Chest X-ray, AP view. Patient: 67 years old, sex M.
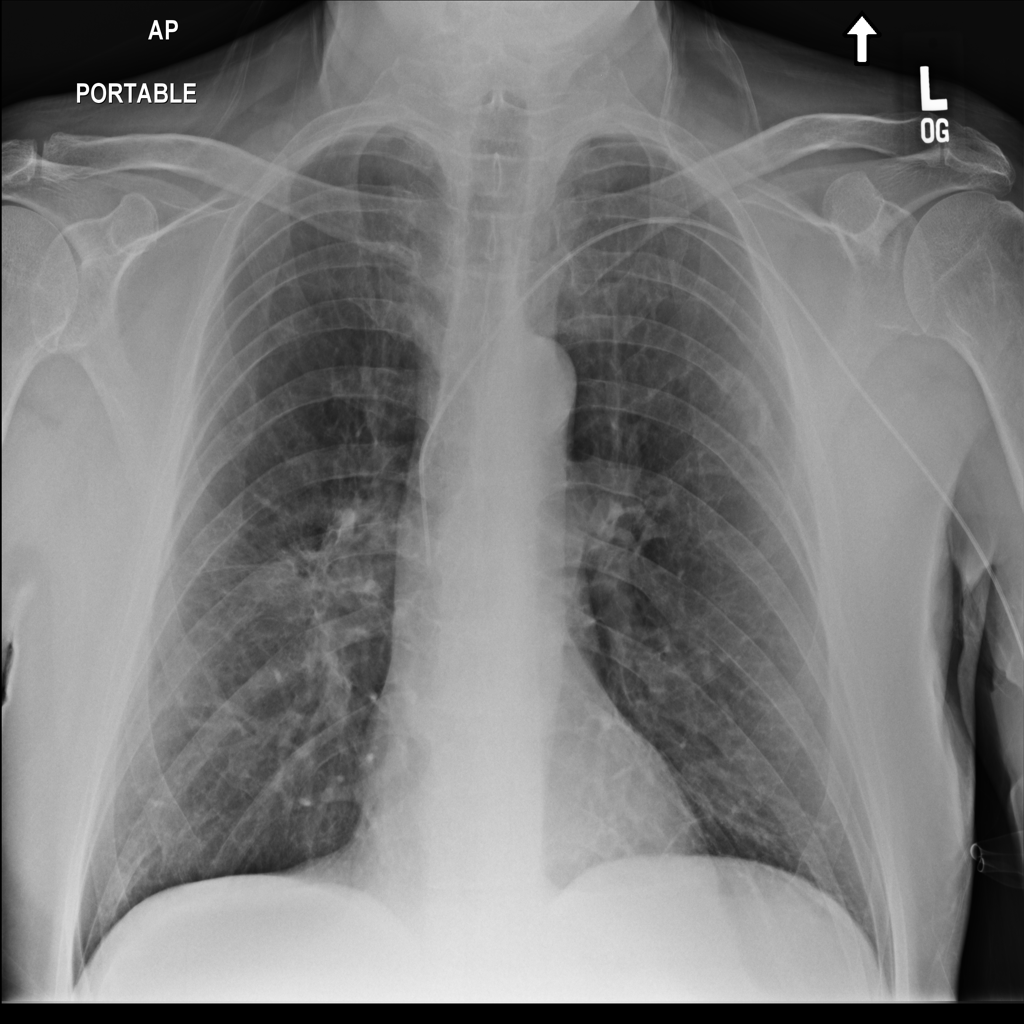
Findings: Mass